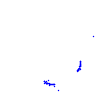
Particle: proton